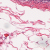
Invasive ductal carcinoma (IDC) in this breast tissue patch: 0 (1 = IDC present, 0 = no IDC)